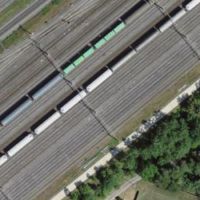
EUNIS habitat code: 57
Species observed at this site:
Centranthus ruber